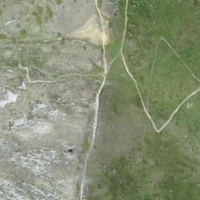
EUNIS habitat code: 26
Species observed at this site:
Sempervivum montanum